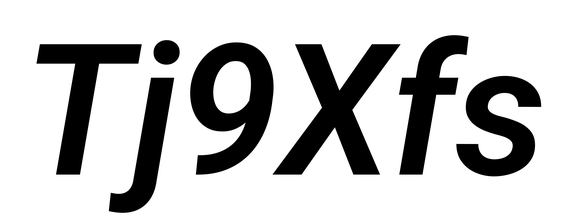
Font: Roboto-Italic_SemiBold_Italic